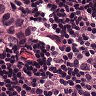
Metastatic tissue present: yes